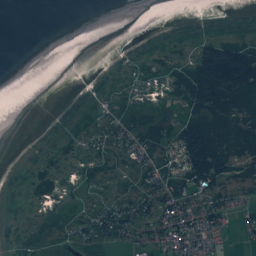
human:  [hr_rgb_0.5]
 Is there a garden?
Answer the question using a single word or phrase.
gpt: yes

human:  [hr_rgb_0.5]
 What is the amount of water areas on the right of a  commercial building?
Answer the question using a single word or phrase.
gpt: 6

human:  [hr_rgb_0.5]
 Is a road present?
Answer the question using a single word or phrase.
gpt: yes

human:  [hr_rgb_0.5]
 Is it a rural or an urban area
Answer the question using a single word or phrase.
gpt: urban

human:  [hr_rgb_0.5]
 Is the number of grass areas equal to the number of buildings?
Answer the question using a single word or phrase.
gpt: no

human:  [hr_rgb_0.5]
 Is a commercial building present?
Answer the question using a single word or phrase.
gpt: yes

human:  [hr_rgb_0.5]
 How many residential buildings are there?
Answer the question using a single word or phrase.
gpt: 1432

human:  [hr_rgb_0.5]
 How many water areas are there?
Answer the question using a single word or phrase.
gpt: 9

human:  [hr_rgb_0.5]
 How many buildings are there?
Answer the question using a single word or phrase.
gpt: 1472

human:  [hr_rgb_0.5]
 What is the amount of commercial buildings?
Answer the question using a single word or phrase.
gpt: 20

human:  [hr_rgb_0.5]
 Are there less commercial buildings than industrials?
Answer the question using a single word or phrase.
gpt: no

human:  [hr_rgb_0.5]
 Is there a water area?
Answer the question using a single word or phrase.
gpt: yes

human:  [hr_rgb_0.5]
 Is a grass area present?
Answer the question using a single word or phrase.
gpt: yes

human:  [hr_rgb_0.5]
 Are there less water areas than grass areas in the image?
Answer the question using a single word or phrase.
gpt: yes

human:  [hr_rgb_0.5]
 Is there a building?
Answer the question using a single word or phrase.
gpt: yes

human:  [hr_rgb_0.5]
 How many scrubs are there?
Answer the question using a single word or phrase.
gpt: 62

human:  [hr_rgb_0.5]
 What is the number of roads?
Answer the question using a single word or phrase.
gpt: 311

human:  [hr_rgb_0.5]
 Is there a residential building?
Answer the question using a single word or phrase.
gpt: yes

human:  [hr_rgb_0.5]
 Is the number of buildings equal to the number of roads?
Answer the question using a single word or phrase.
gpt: no

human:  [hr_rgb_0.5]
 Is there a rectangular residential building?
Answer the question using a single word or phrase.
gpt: yes

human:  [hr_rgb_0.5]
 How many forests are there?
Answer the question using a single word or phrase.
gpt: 127

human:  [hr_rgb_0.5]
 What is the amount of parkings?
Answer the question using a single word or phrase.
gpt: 4

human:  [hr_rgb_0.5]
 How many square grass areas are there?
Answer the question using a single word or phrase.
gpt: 0

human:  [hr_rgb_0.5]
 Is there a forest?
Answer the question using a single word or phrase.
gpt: yes

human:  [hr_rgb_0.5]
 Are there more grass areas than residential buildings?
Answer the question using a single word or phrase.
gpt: no

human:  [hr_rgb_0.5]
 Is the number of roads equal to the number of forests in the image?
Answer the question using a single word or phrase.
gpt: no

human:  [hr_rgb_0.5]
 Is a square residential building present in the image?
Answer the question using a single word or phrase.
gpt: yes

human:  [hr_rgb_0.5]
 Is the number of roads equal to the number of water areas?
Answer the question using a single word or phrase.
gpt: no

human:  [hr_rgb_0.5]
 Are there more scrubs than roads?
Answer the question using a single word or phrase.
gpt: no

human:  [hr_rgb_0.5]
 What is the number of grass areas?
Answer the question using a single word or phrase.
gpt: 59

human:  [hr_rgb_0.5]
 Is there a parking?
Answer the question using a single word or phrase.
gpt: yes

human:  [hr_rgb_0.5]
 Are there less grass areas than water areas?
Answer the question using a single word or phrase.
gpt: no

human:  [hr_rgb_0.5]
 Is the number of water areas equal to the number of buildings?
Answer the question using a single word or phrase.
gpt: no

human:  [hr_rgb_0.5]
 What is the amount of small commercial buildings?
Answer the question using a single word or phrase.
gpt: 20

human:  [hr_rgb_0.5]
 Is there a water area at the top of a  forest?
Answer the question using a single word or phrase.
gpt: yes

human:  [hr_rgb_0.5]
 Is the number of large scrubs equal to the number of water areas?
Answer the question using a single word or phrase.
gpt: no

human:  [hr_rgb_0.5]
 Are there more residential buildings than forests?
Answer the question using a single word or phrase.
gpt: yes

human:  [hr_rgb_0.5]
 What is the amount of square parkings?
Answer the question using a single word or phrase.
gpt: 0

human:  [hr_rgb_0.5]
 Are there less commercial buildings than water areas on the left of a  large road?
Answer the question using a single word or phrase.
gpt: no

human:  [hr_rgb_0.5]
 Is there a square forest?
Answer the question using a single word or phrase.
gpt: yes

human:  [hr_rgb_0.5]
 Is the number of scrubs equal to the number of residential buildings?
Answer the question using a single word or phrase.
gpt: no

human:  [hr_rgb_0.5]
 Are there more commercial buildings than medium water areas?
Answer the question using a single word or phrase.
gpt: yes

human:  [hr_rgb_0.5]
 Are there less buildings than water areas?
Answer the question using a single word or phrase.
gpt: no

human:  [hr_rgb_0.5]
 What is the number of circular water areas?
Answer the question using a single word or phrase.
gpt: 3

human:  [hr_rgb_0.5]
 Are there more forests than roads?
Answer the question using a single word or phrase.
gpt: no

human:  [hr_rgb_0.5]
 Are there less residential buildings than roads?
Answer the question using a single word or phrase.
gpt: no

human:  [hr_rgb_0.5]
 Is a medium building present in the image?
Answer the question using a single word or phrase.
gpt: yes

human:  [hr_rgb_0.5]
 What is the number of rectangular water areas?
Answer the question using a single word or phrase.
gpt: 3

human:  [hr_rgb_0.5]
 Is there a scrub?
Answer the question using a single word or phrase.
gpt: yes

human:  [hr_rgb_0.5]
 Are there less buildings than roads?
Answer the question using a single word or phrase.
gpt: no

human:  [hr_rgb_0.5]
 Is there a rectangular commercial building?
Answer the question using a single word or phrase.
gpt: yes

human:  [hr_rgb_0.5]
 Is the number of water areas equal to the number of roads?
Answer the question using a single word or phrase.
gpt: no

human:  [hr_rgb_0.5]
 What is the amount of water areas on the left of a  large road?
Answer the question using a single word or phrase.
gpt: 0

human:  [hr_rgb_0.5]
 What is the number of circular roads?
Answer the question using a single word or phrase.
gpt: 0

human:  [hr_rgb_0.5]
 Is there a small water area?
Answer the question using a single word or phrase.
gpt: yes

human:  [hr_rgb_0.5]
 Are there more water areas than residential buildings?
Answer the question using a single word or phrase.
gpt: no

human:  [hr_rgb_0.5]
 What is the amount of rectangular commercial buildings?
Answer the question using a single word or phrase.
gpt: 9

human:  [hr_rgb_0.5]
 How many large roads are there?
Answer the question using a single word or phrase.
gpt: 0

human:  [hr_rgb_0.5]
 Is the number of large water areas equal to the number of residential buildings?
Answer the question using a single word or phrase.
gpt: no

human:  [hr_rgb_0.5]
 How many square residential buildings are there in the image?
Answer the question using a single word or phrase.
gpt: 2

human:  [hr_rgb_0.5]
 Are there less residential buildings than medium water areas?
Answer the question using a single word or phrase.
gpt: no

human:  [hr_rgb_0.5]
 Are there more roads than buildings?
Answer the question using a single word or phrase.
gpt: no

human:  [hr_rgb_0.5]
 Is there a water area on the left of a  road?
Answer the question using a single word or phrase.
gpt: yes

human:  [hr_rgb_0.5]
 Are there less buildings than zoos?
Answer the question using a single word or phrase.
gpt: no